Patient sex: F
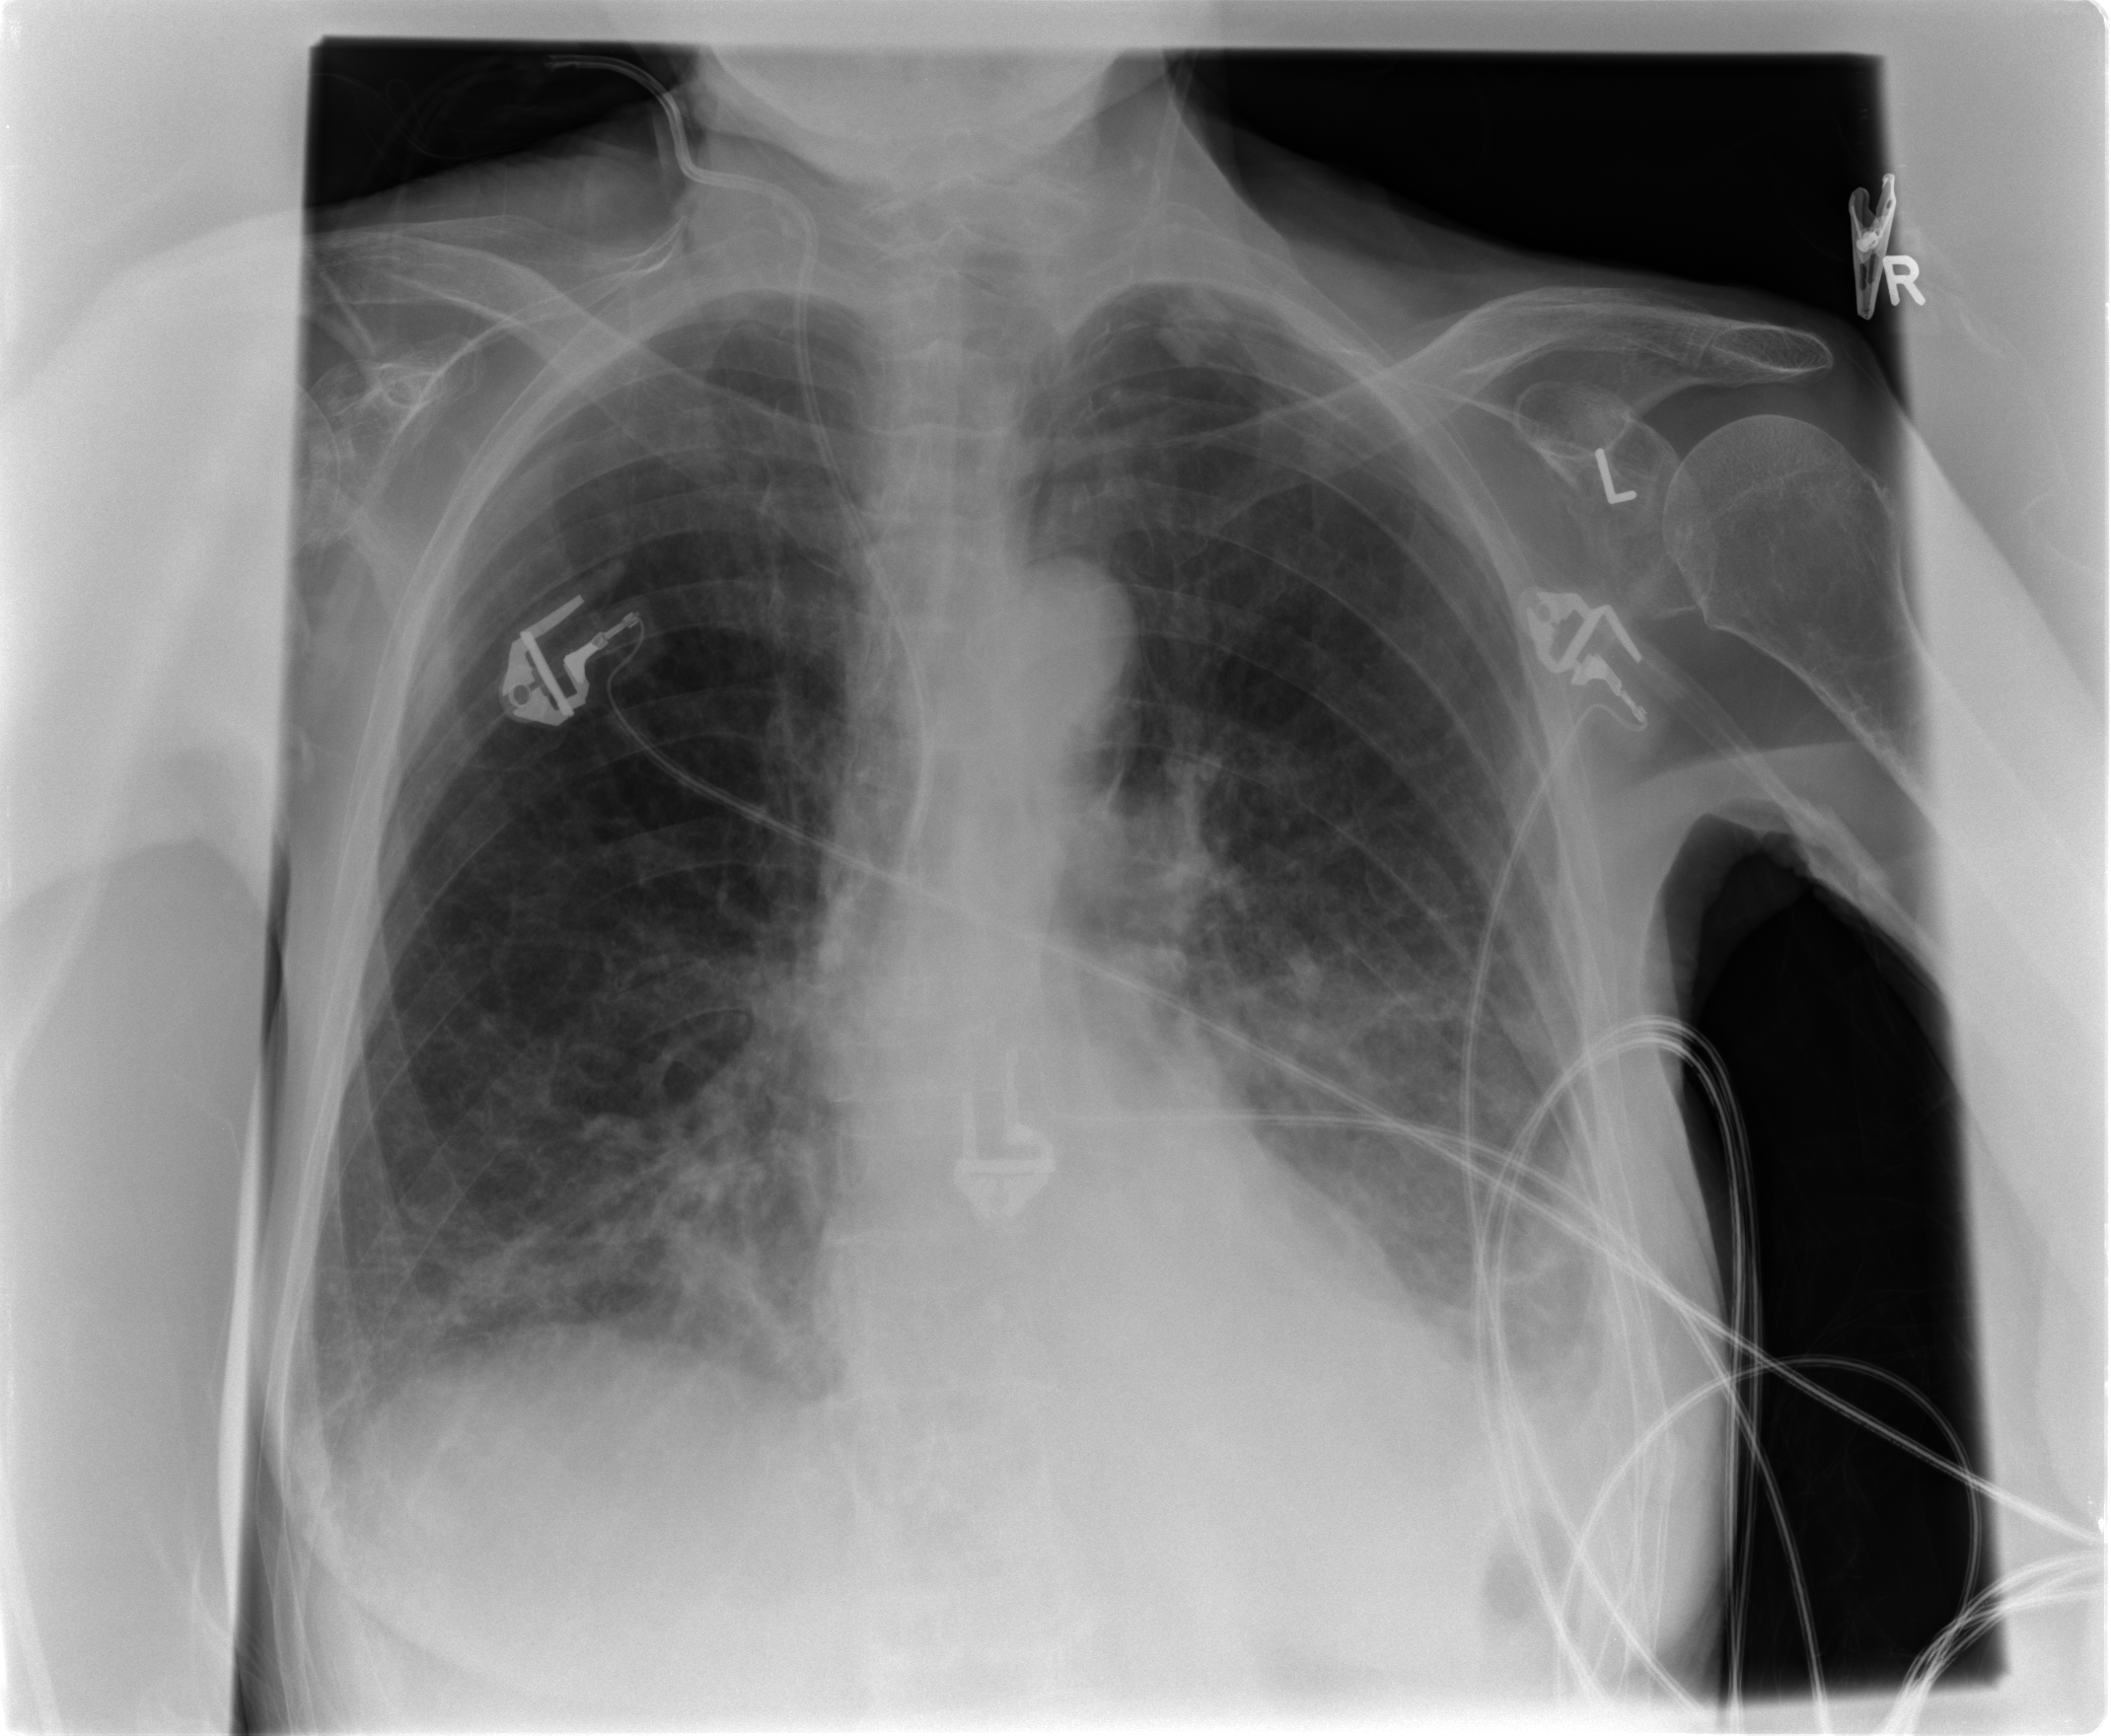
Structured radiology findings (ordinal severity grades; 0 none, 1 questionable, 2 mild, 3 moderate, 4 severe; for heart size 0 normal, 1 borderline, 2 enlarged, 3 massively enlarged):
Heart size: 0
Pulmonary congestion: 1
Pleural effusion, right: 1
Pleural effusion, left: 2
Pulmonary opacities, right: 2
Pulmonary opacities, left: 2
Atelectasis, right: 2
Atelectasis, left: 2